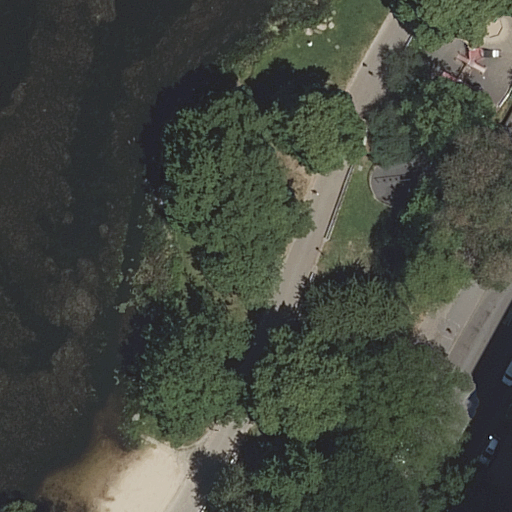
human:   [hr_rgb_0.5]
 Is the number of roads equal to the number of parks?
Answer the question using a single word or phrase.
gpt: no

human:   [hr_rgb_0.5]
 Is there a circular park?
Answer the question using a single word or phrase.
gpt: no

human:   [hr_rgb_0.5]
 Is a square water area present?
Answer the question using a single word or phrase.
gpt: no

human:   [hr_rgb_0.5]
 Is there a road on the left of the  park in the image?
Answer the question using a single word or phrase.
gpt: no

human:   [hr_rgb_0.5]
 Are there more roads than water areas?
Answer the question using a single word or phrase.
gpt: yes

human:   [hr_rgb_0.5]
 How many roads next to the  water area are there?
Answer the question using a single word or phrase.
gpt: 2

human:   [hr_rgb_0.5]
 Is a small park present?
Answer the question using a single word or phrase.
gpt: no

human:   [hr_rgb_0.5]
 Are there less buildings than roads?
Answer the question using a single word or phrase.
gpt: yes

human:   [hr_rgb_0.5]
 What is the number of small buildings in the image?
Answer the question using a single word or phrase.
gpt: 0

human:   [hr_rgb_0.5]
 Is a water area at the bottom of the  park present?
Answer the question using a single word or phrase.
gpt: no

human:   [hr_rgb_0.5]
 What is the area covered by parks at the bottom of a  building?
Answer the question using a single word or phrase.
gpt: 0m2

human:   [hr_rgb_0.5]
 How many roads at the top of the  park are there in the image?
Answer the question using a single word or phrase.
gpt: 2

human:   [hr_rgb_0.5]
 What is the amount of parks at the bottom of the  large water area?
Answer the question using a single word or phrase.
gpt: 1

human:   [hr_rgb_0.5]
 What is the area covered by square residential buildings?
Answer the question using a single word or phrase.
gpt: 0m2

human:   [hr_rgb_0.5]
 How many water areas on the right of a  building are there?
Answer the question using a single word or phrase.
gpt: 0

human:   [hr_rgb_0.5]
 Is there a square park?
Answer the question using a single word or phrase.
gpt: no

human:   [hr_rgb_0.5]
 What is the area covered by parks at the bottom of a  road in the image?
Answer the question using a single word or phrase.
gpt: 203m2

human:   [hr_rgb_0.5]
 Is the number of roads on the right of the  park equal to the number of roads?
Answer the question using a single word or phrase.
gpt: yes

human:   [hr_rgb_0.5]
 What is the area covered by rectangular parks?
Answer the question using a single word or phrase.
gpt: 203m2

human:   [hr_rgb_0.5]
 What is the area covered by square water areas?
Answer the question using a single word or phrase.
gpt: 0m2

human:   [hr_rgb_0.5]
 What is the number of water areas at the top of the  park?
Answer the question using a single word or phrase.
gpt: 1

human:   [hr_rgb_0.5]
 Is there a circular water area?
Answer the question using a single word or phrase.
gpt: no

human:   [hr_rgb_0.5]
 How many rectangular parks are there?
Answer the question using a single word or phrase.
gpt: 1

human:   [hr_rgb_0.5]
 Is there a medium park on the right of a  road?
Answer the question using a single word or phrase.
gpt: no

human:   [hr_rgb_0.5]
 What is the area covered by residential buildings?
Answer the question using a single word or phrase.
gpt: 0m2

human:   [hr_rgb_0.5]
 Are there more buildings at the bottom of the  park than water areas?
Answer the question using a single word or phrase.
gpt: no

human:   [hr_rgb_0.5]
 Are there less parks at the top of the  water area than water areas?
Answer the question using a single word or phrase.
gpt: yes

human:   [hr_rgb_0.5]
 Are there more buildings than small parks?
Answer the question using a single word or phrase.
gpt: no

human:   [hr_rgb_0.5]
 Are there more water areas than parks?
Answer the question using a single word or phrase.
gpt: no

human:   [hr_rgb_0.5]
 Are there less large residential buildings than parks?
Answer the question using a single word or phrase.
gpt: yes

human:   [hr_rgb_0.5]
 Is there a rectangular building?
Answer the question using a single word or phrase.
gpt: no

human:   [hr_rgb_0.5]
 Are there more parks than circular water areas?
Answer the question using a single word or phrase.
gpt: yes

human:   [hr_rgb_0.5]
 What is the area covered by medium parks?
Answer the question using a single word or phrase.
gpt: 203m2

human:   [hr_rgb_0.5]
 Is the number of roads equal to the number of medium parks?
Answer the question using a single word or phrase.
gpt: no

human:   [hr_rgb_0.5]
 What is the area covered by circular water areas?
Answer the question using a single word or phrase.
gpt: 0m2

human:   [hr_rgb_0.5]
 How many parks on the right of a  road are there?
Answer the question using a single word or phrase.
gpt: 0